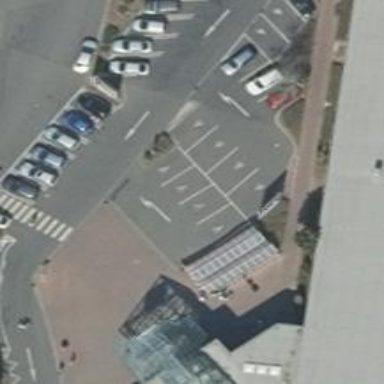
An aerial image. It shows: Parking space.